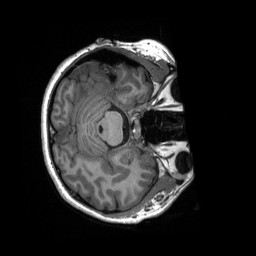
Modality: T1w
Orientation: axial
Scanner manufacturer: siemens
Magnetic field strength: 3 T
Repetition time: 2.3 s
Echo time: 0.00232 s